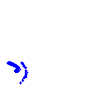
Particle: electron